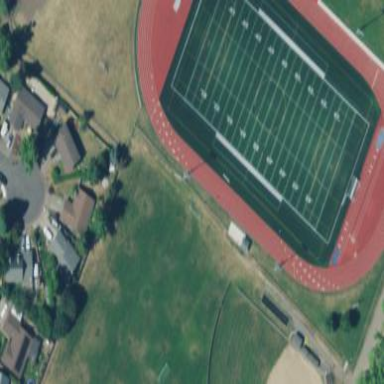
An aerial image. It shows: American football pitch with artificial turf surface for leisure land.